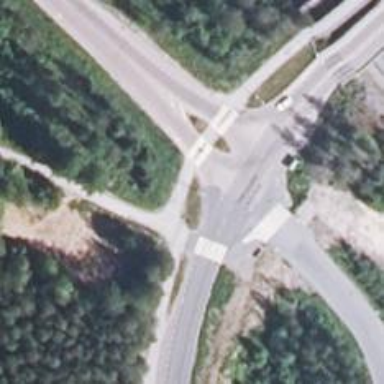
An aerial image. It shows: Tertiary trunk link road with asphalt surface.